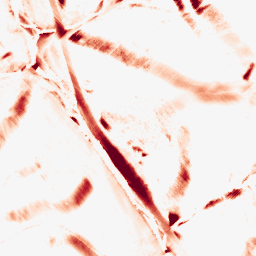
Category: morphological
Decomposition family: morphological_diamond
Decomposition parameters: operation: opening
radius: 15
Upsampling method: bicubic_3x
Upsampling parameters: scale: 3
Upsampling scale: 3